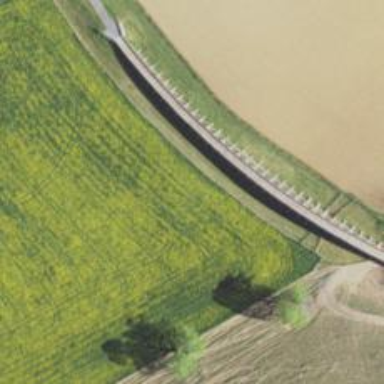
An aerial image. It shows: Abandoned railway passing under cycleway bridge.